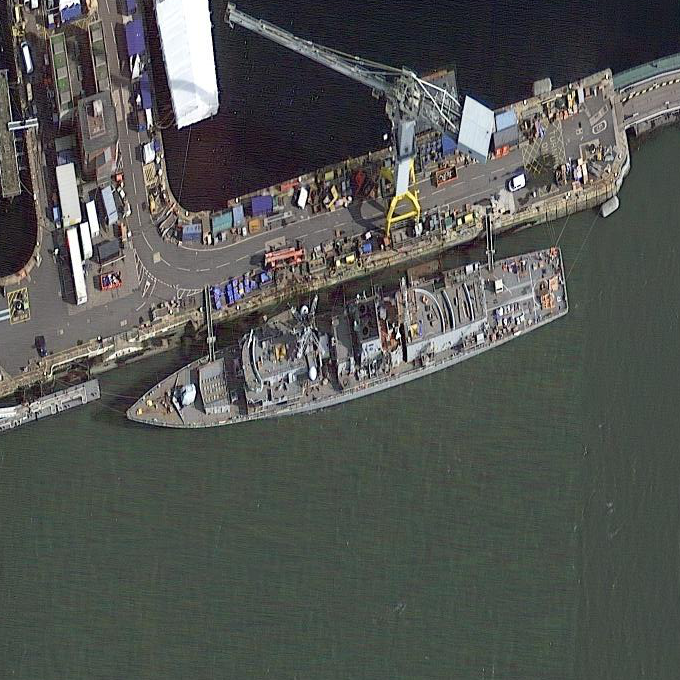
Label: Type_45_destroyer